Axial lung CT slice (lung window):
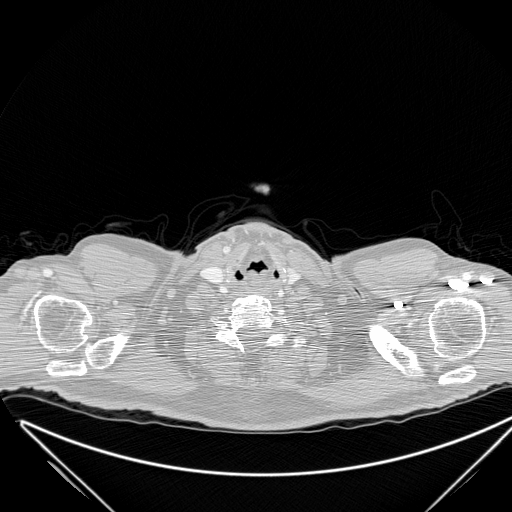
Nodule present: no